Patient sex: M
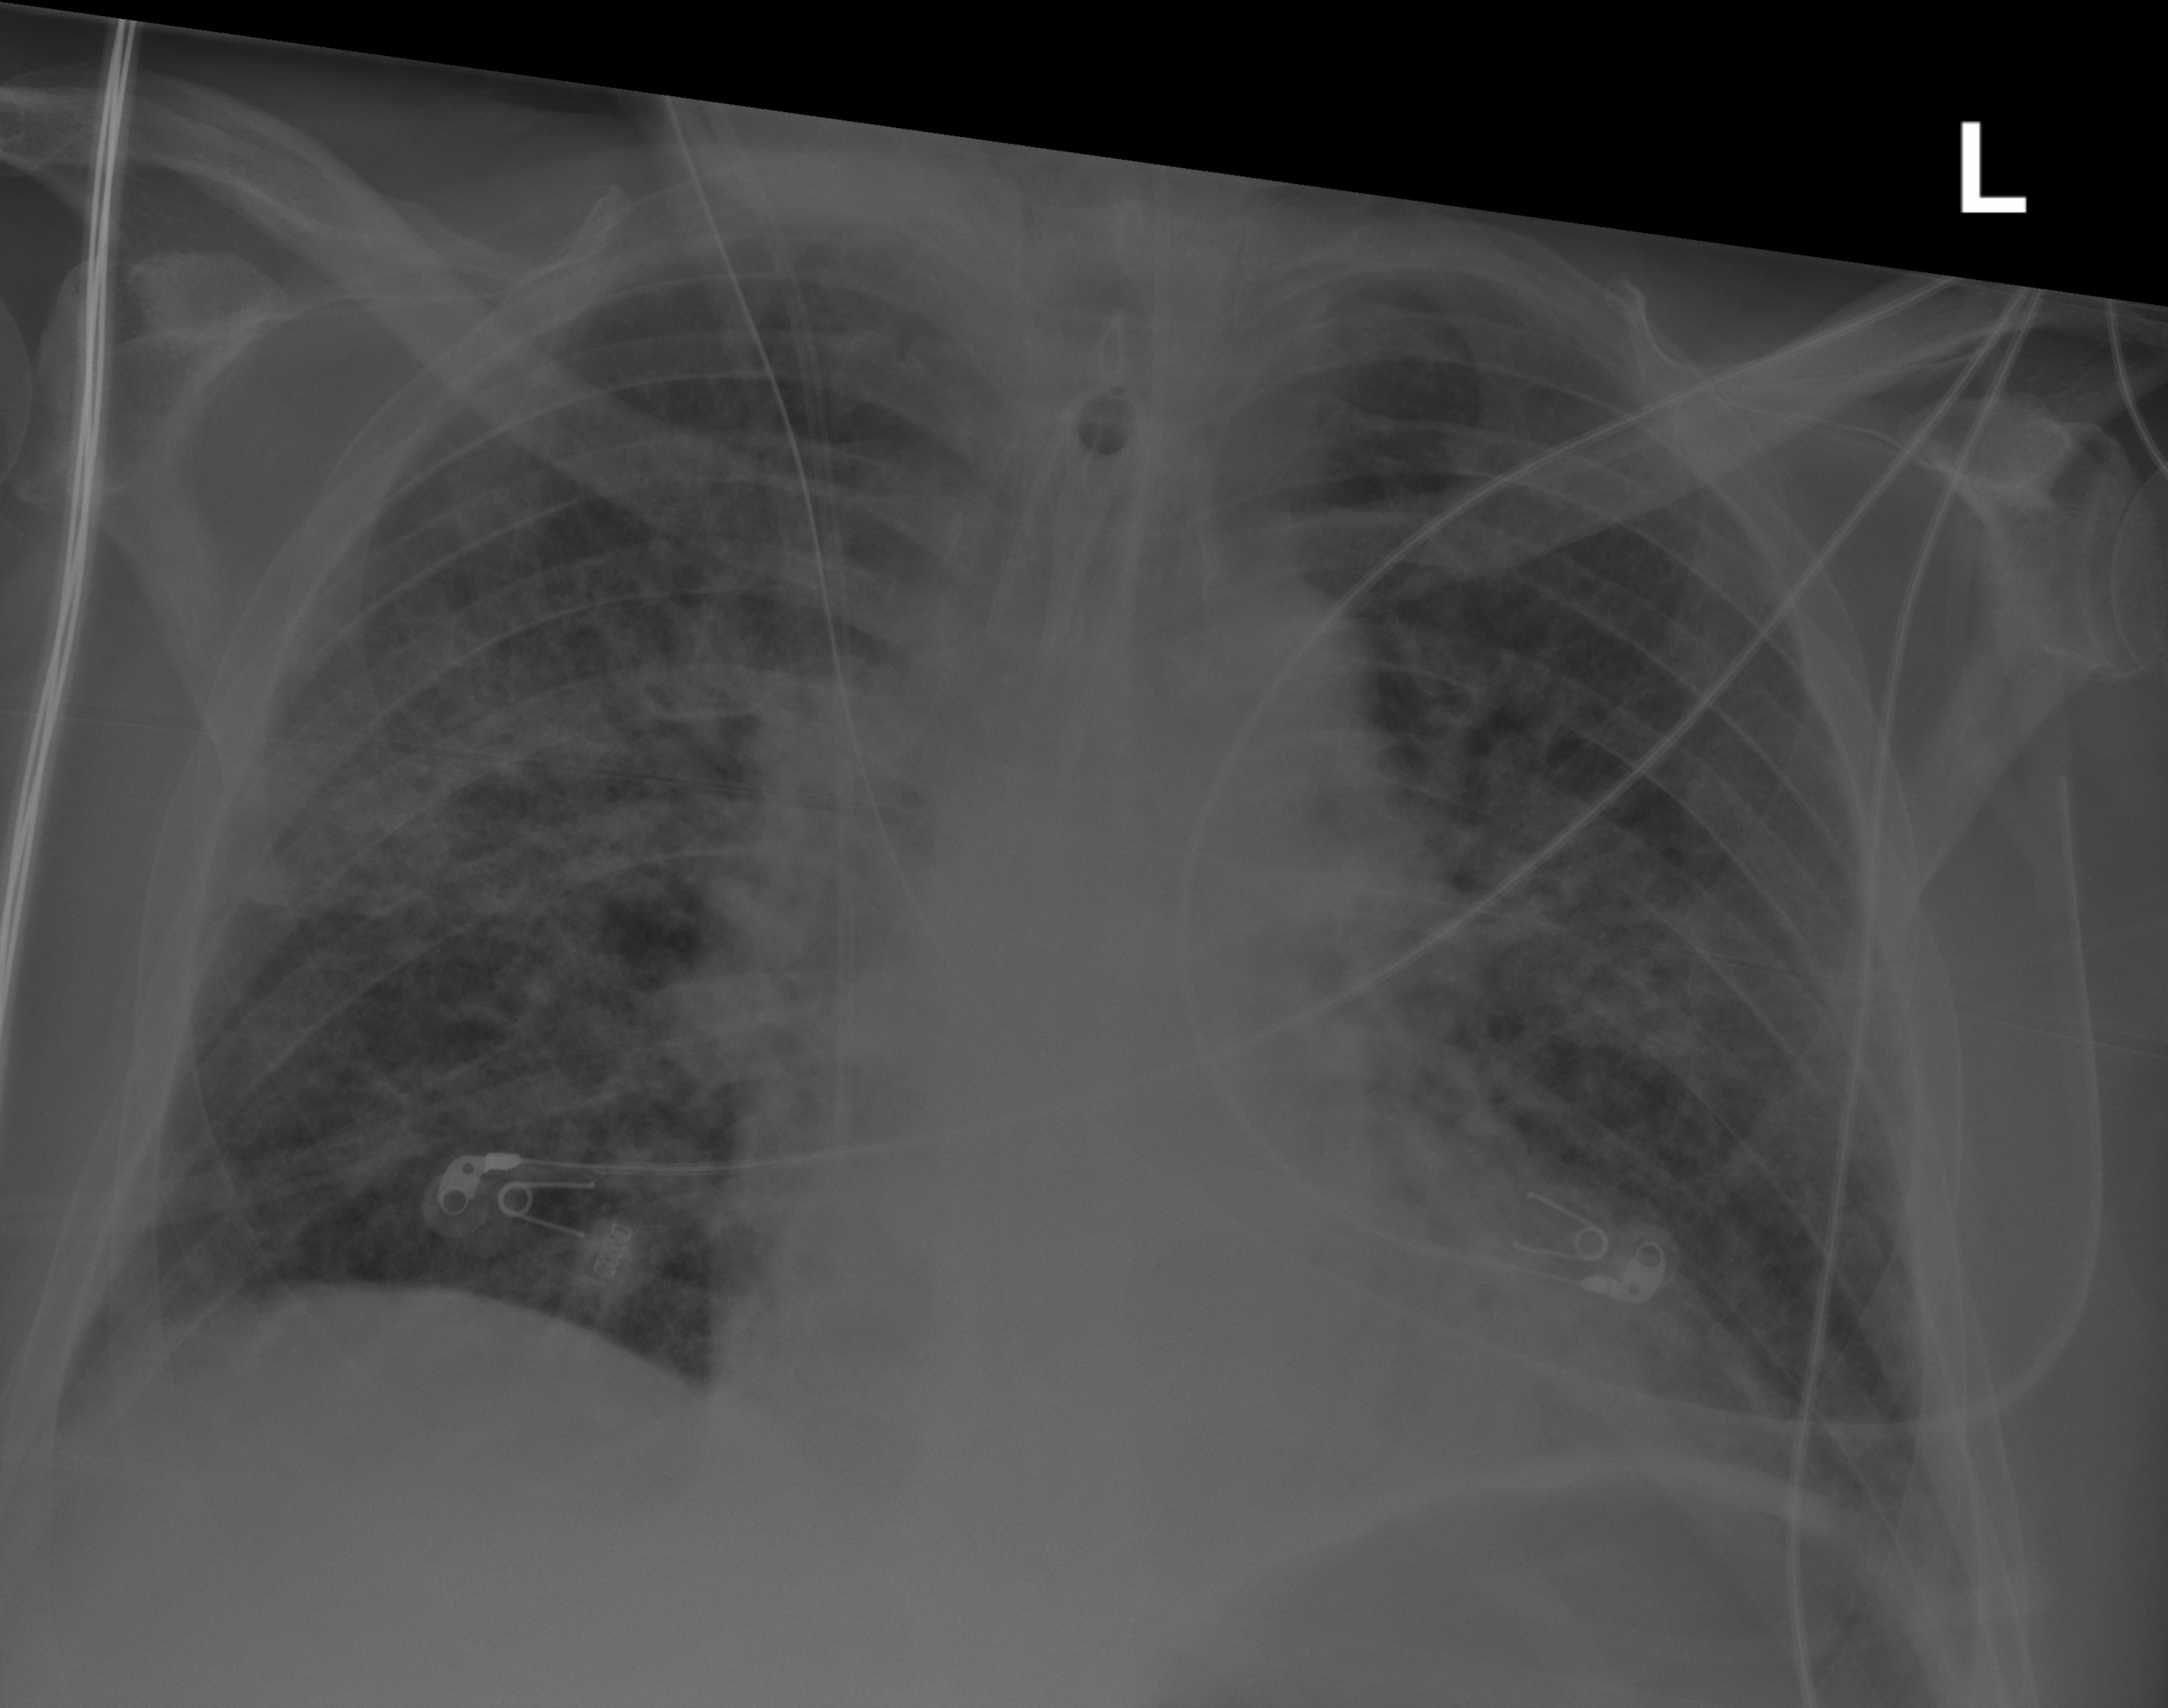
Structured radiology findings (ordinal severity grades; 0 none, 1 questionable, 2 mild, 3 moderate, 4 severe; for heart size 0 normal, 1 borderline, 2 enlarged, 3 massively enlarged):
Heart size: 1
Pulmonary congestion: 0
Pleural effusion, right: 0
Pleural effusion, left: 0
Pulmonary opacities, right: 3
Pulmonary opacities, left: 3
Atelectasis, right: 3
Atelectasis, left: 3